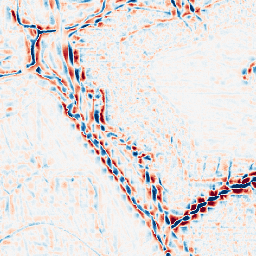
Category: wavelet
Decomposition family: wavelet_biorthogonal
Decomposition parameters: wavelet: bior2.4
level: 3
Upsampling method: quintic
Upsampling parameters: scale: 2
Upsampling scale: 2